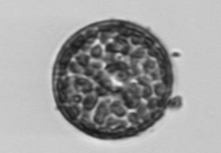
Label: Coscinodiscus